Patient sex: M
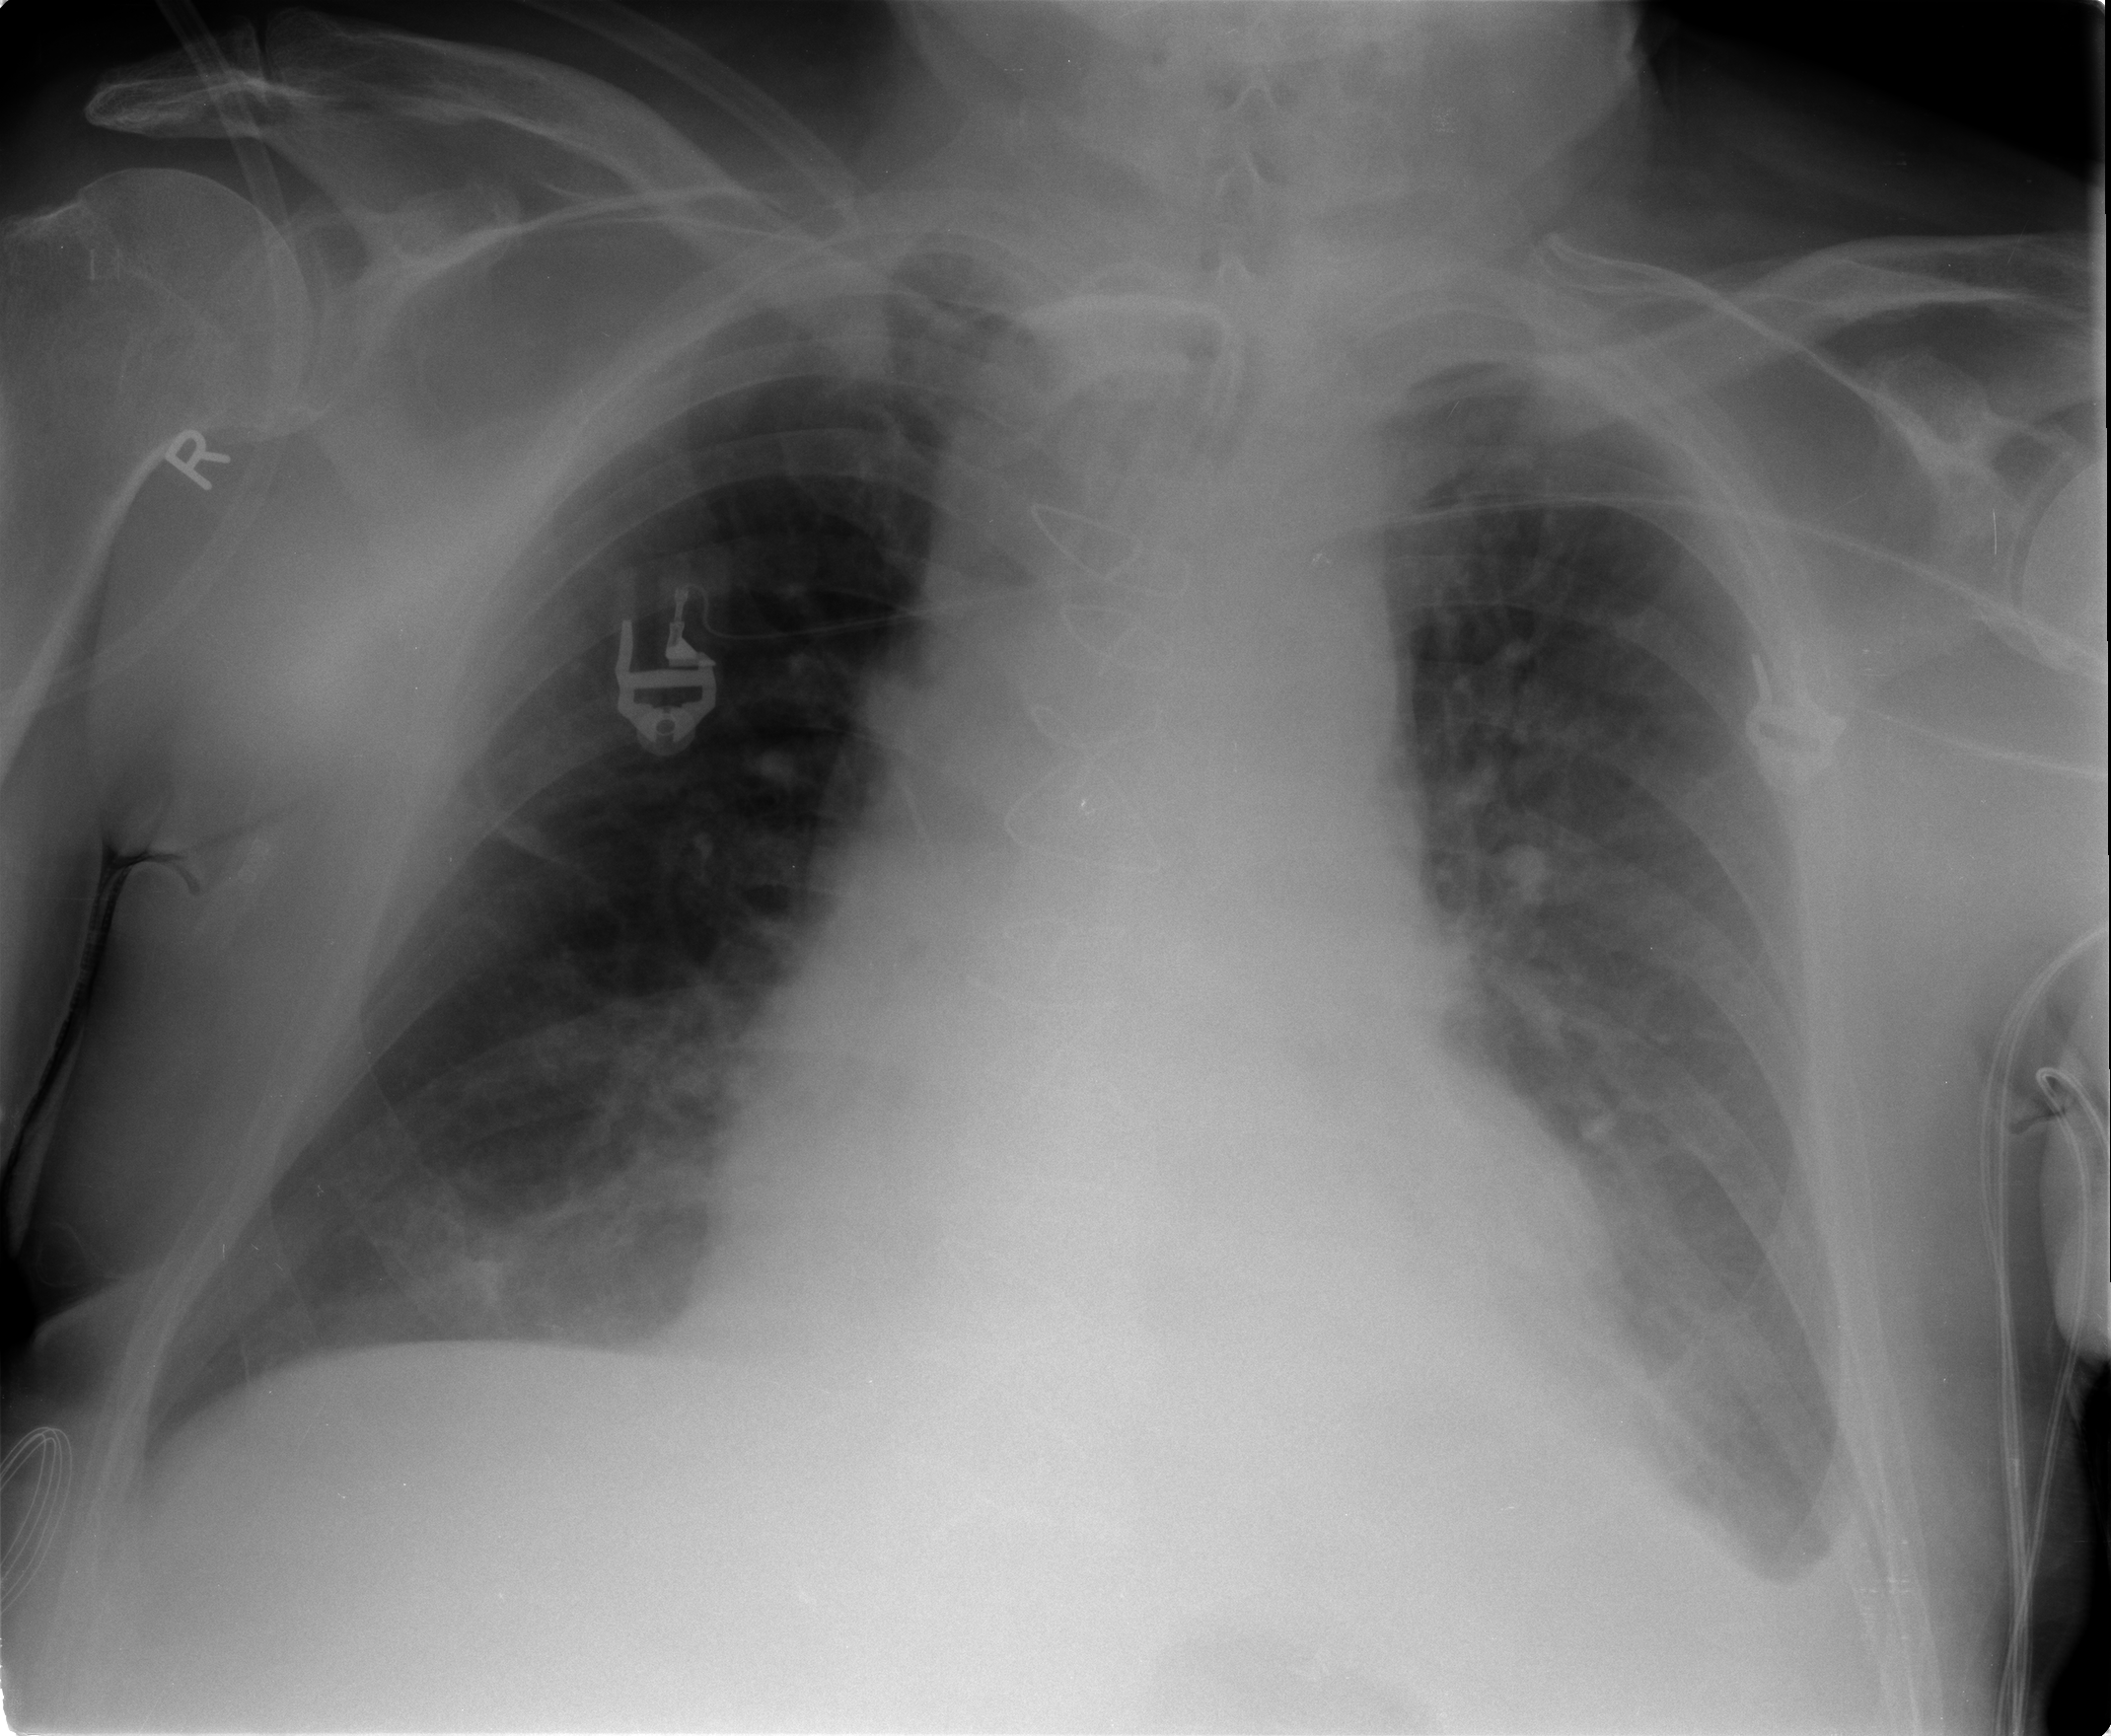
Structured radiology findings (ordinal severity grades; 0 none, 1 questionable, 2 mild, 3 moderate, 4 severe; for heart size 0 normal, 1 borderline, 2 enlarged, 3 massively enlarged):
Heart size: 2
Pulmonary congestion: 2
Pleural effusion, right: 1
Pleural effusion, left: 1
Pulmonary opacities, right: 0
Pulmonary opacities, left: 0
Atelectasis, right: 2
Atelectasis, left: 2